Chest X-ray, PA view. Patient: 66 years old, sex F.
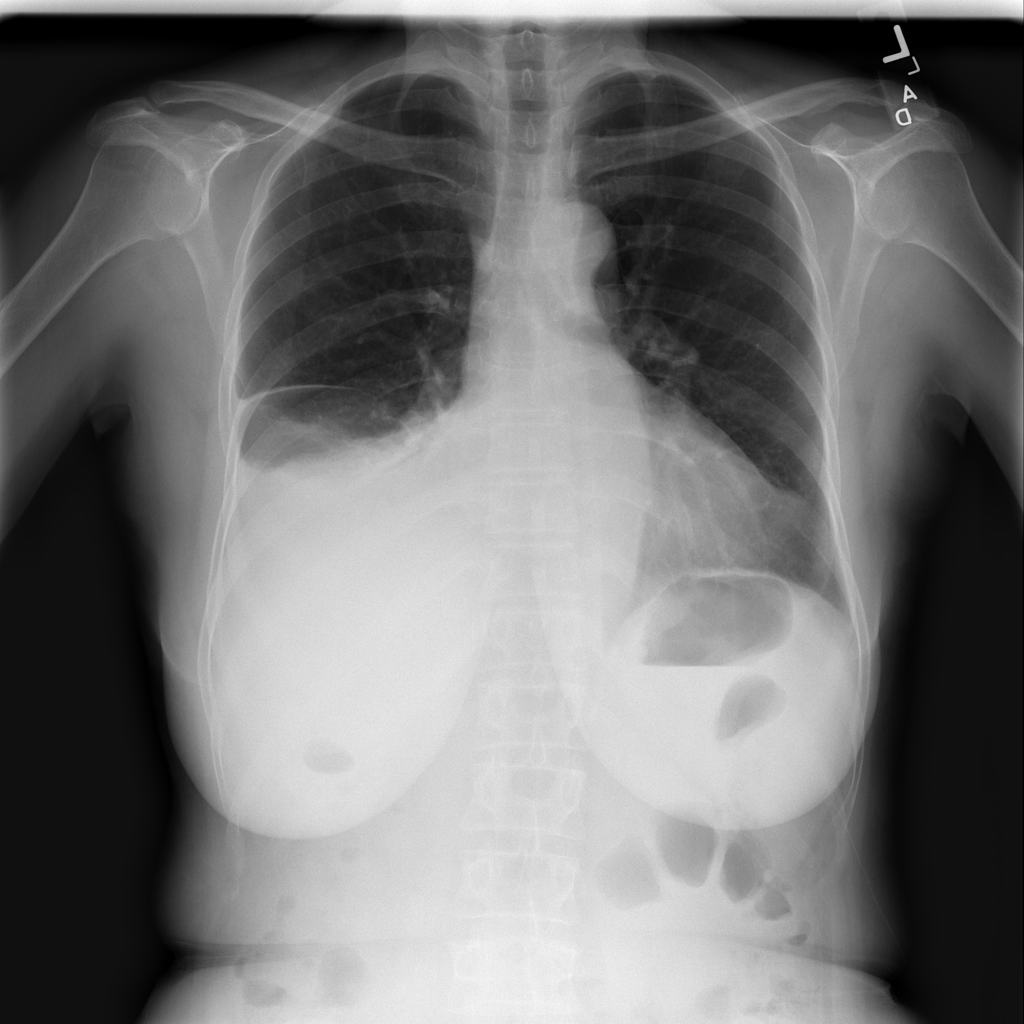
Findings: Effusion